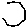
Label: hexagon